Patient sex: M
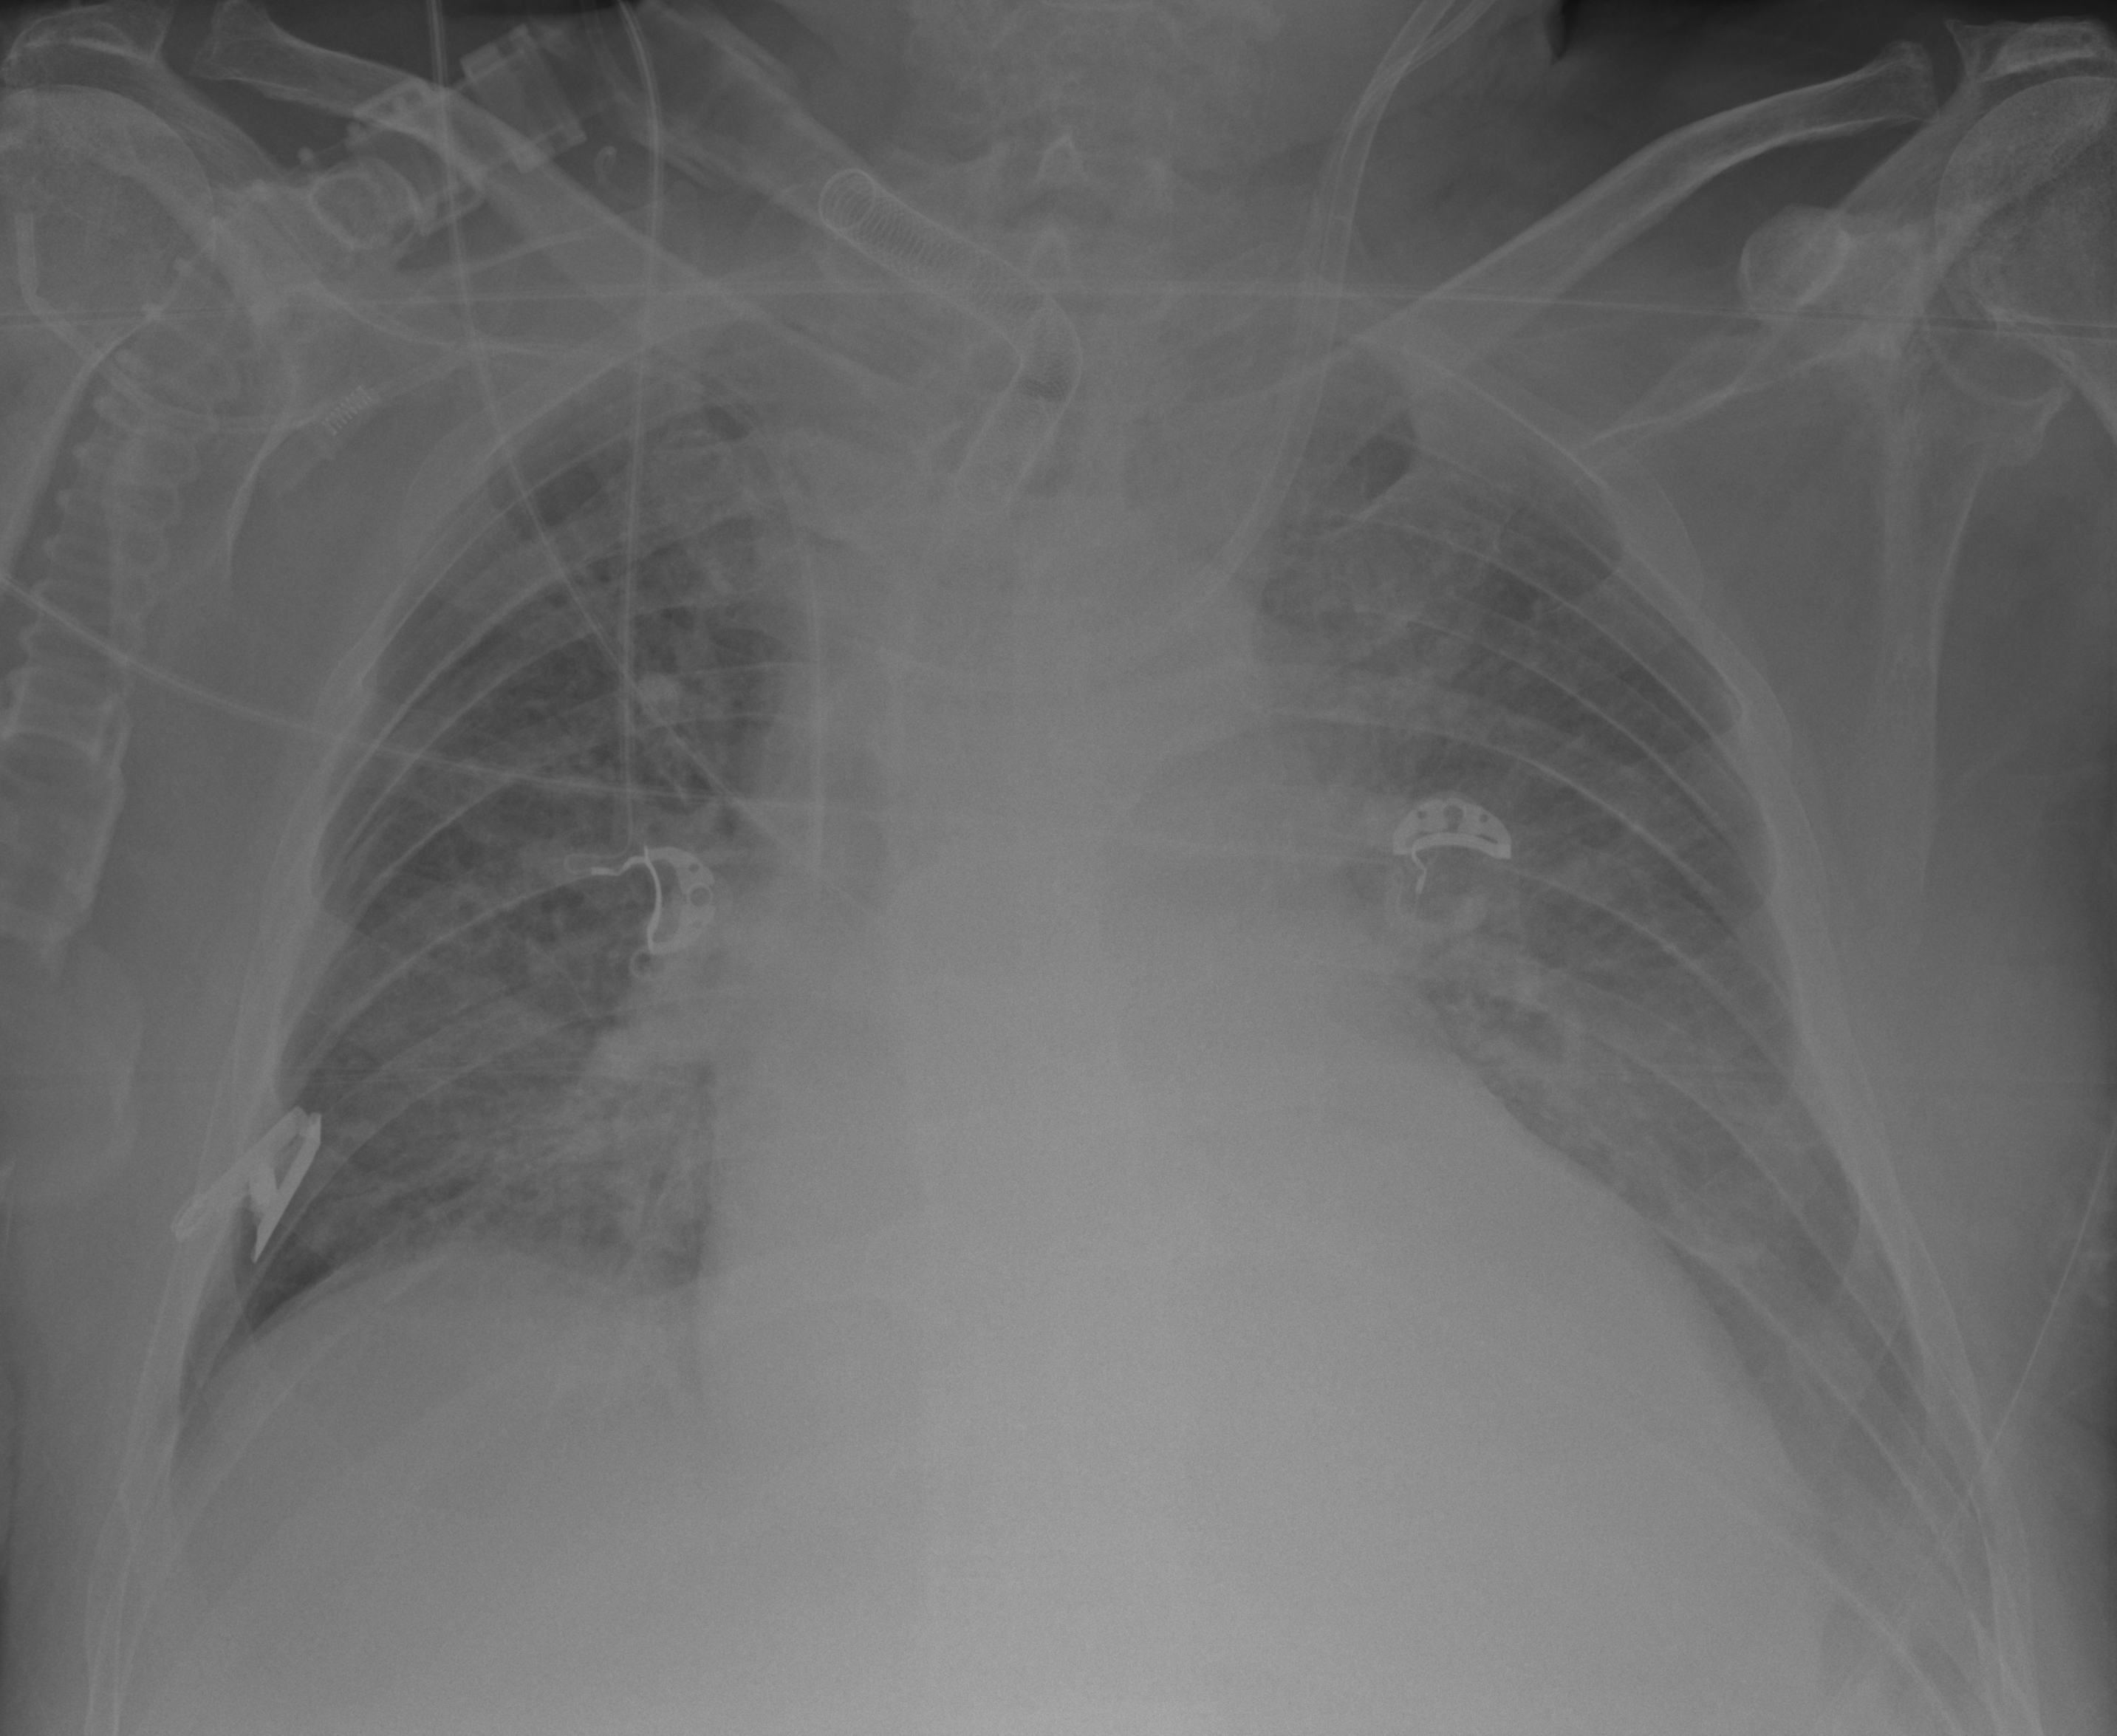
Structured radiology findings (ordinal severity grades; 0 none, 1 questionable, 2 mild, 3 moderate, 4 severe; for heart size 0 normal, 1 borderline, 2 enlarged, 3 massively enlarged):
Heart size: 3
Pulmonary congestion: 3
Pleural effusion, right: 2
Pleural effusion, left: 2
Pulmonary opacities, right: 2
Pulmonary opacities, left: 2
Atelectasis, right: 2
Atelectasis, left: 2